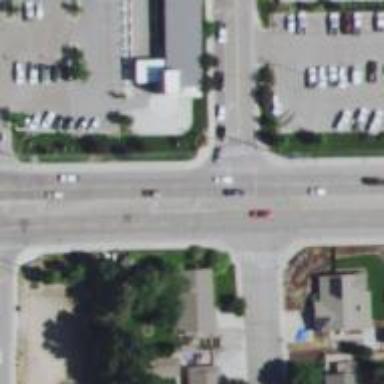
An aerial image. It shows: Marked uncontrolled road crossing.